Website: slack
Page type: billing-address
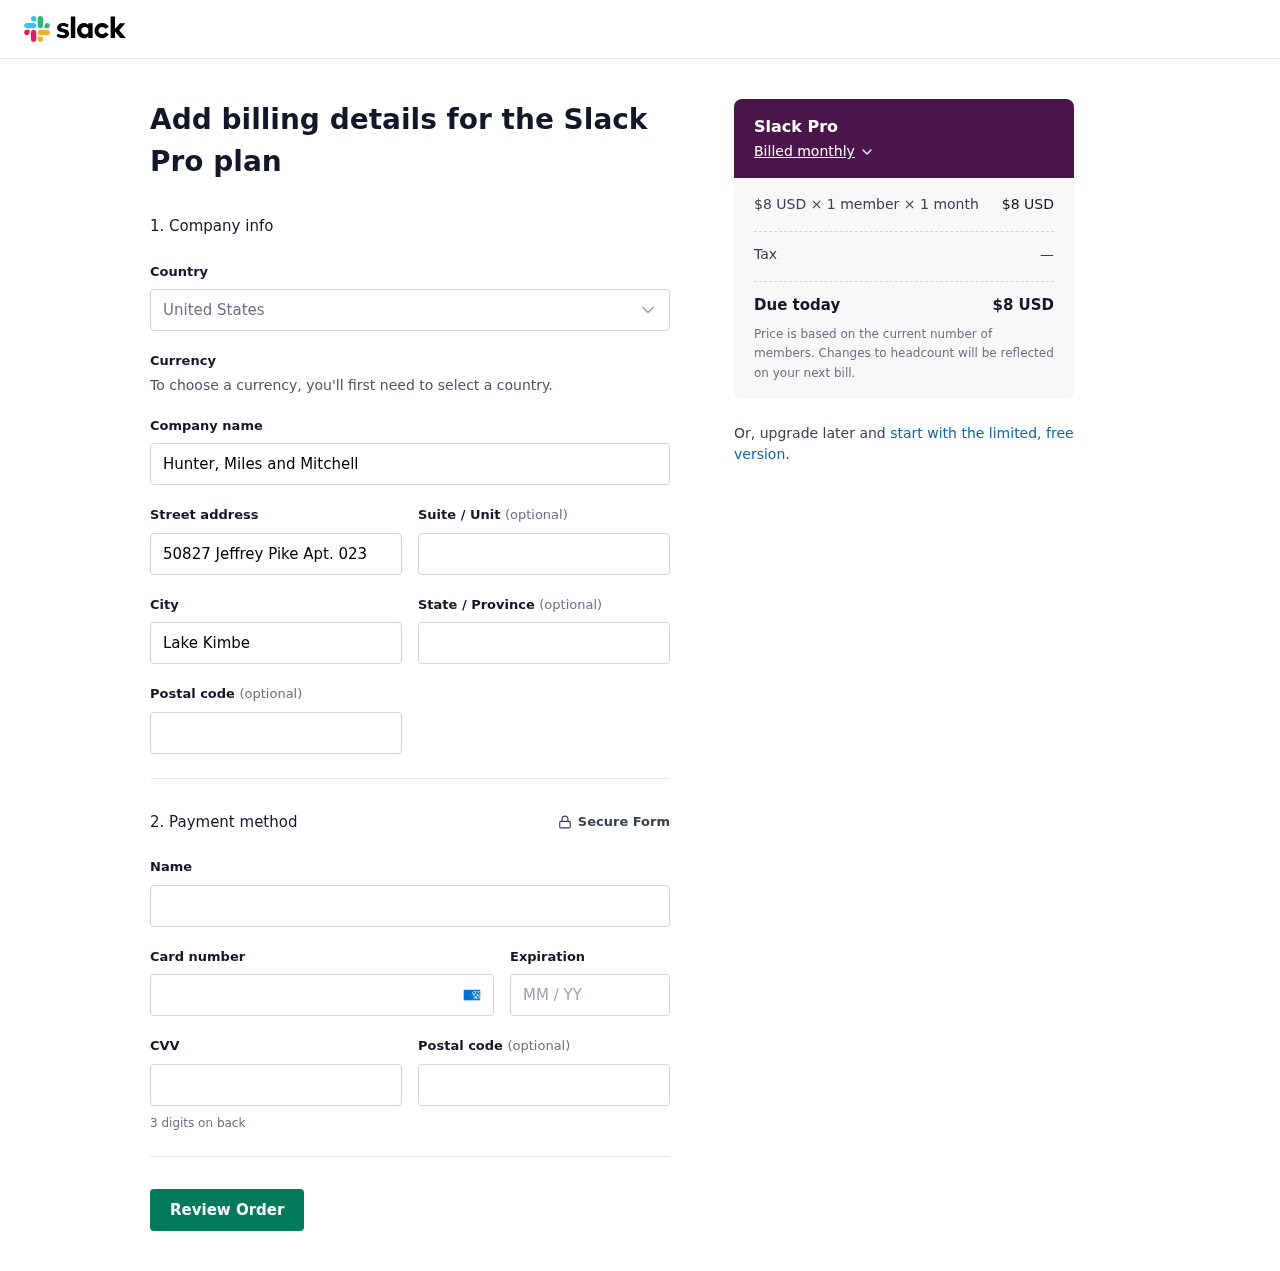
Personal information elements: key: PII_CARD_CVV
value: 5318
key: PII_CARD_EXPIRY
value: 10/28
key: PII_CARD_NUMBER
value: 3449 6167 5694 382
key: PII_CITY
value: Lake Kimberly
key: PII_COMPANY
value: Hunter, Miles and Mitchell
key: PII_COUNTRY
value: United States
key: PII_FULLNAME
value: Kelly Oliver
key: PII_POSTCODE
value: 41201
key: PII_STATE
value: Florida
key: PII_STREET
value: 50827 Jeffrey Pike Apt. 023
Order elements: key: ORDER_PLAN_PRICE
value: $8 USD
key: ORDER_NUM_MEMBERS
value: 1 member
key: ORDER_NUM_MONTHS
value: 1 month
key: ORDER_SUBTOTAL
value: $8 USD
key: ORDER_TAX
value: —
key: ORDER_TOTAL
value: $8 USD